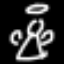
Label: angel